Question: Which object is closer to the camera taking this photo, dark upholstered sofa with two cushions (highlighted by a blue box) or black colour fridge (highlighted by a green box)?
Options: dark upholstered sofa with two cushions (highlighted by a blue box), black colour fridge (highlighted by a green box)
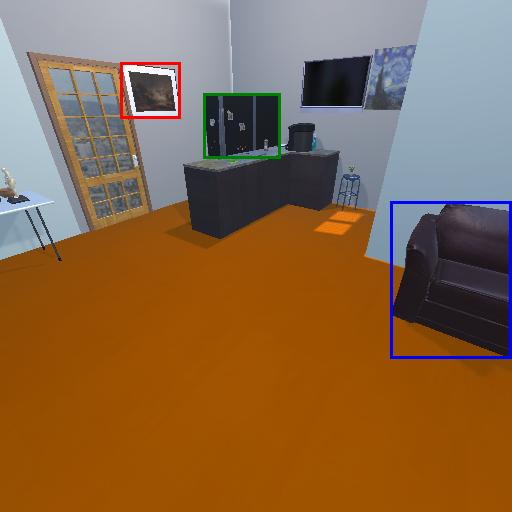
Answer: dark upholstered sofa with two cushions (highlighted by a blue box)